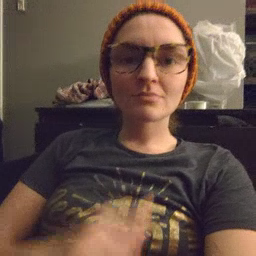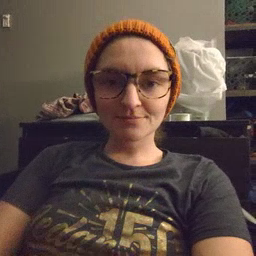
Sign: not